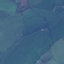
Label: Pasture